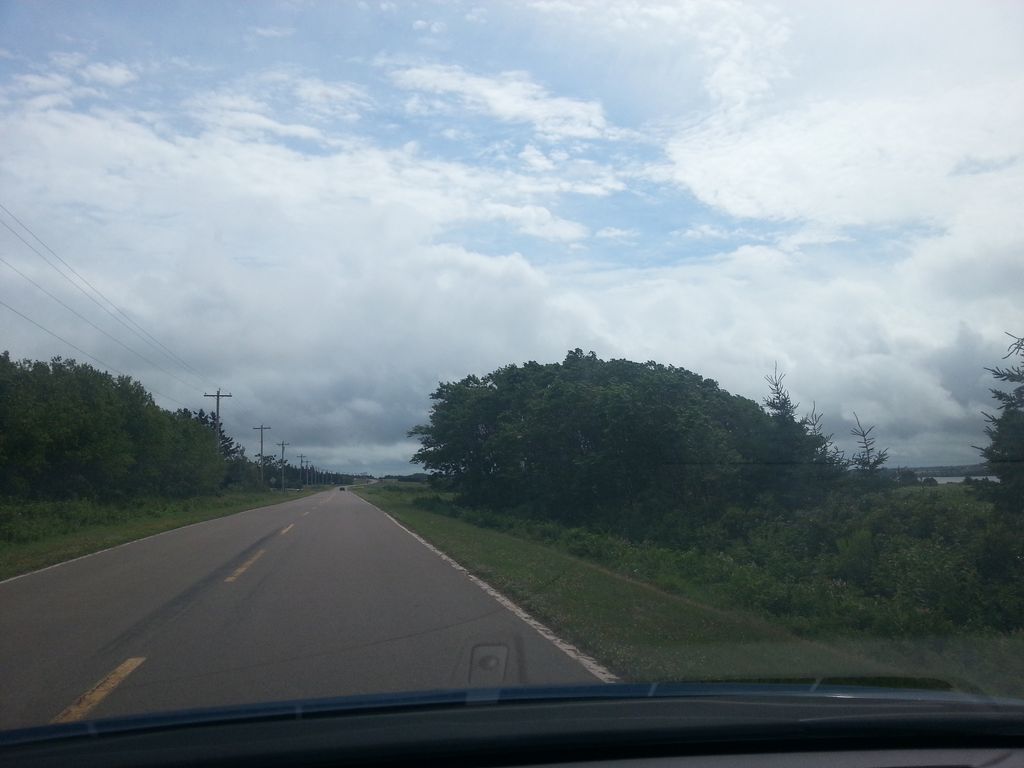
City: charlottetown